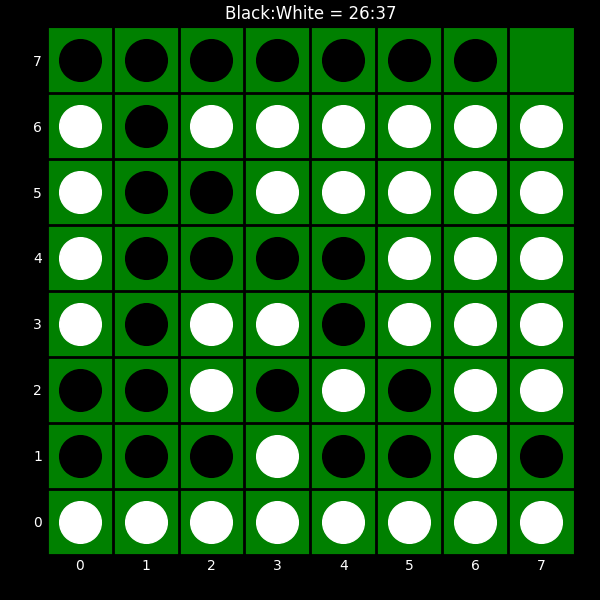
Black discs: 26
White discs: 37